Interaction volume radius: 10 \u00c5
Interaction volume height: 15 \u00c5
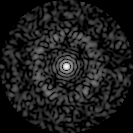
Disorder parameter: 0.849